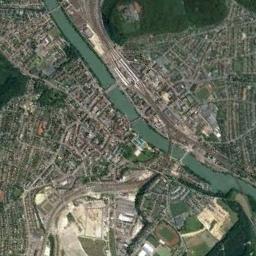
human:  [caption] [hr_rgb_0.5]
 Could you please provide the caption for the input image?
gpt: The river goes through houses and trees .

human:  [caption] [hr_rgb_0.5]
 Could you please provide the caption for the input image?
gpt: Many trees are around the river .

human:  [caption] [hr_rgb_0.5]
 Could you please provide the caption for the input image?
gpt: The dark green river goes through the residential area and some overpasses are over the river .

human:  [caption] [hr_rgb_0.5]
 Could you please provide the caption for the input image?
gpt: A straight light green river with bustling cities on both sides .

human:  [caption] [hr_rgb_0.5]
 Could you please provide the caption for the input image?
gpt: There are many buildings and roads around the river .